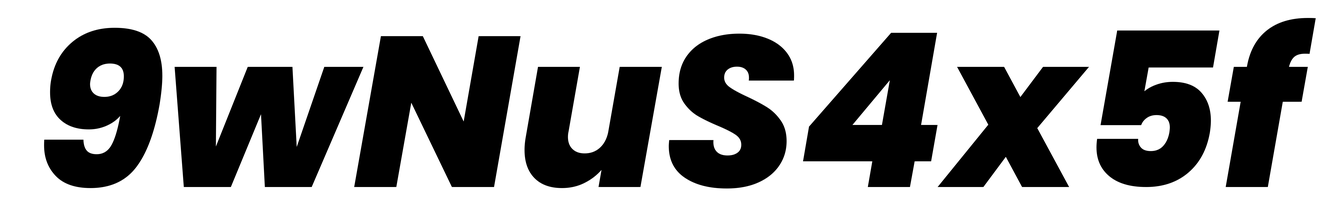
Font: Poppins-ExtraBoldItalic